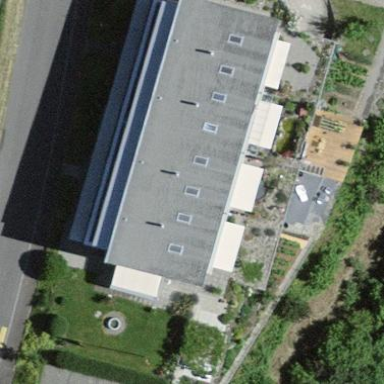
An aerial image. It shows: Simple and straightforward house.